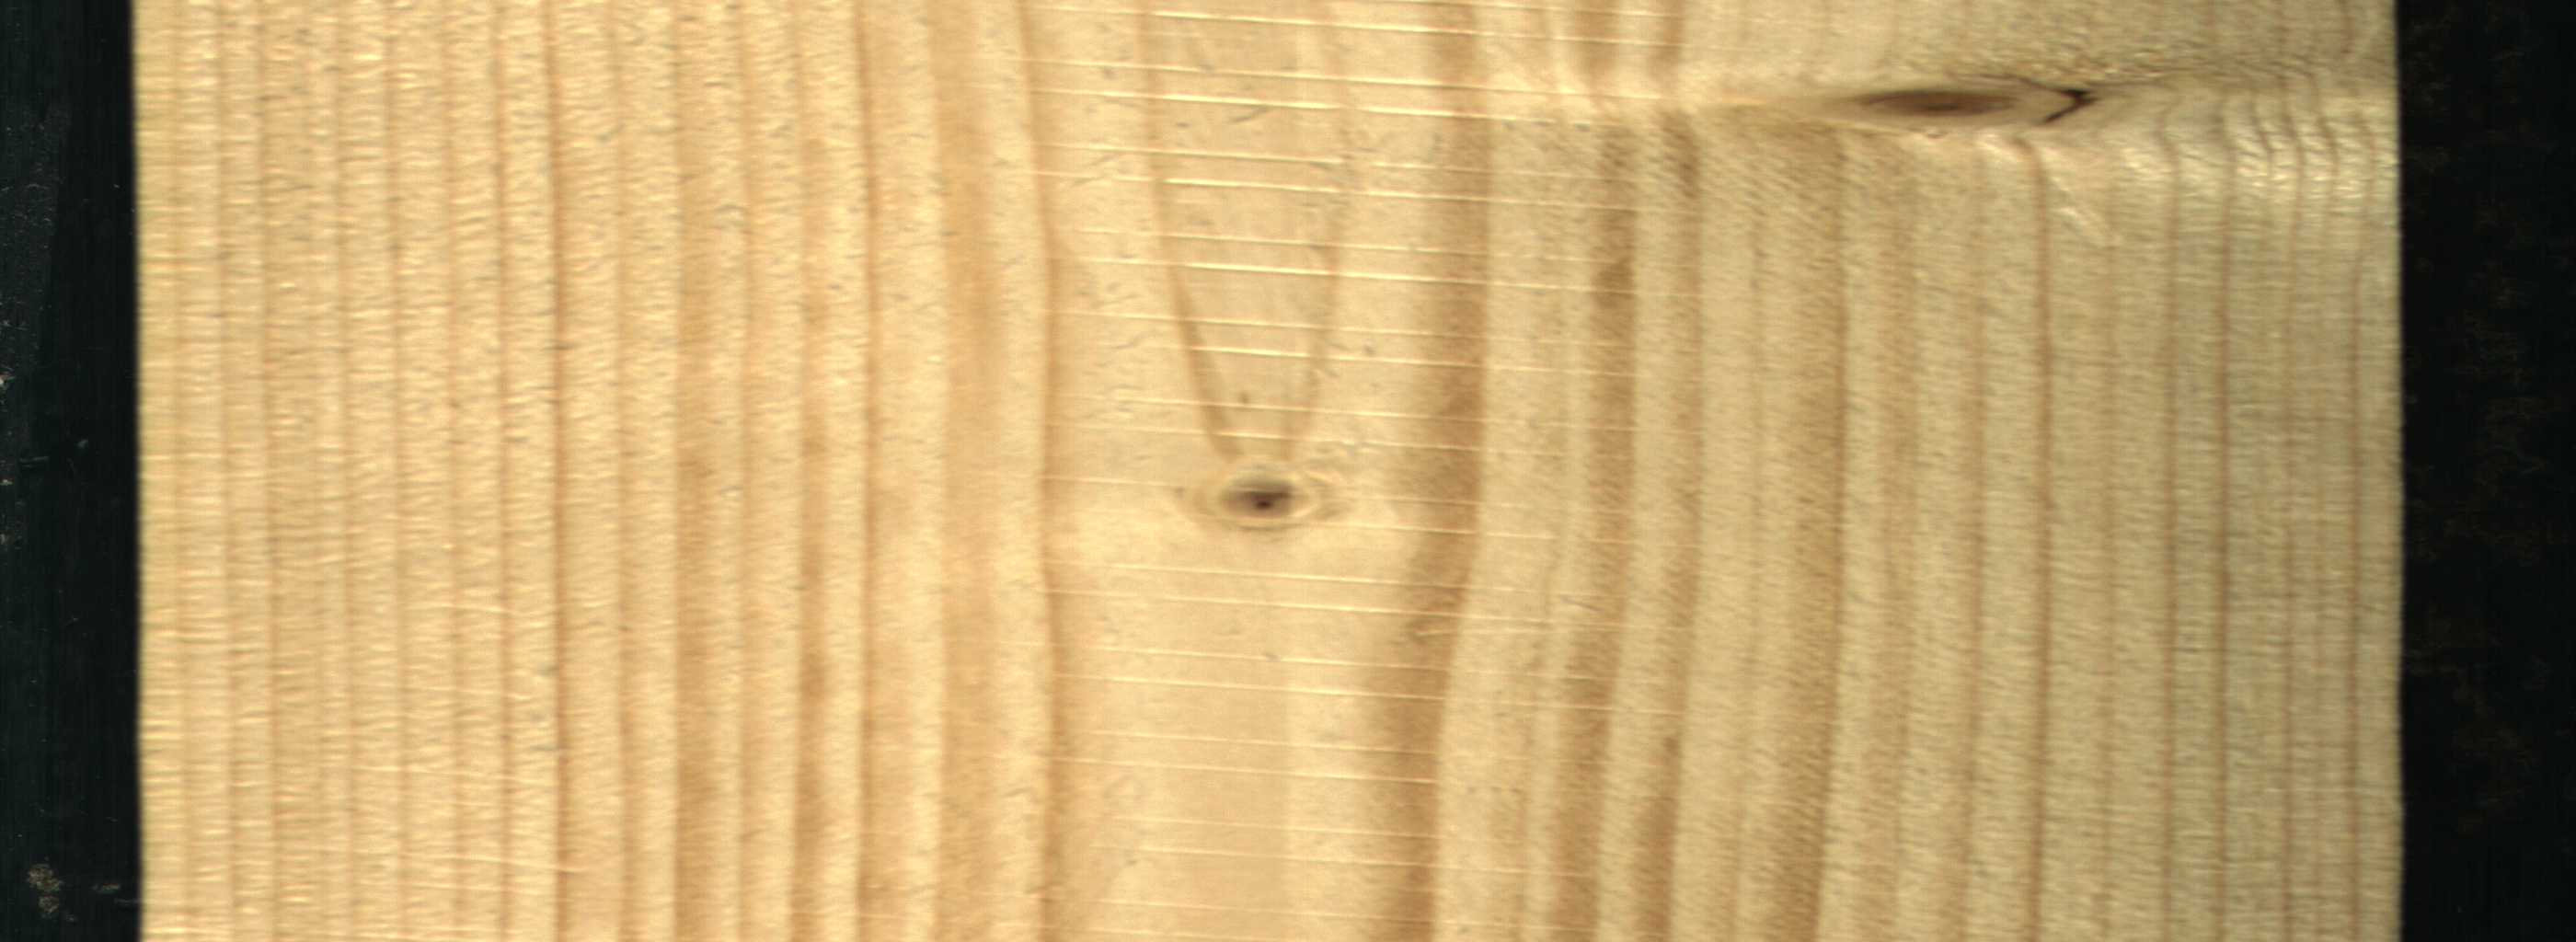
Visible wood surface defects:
Live_Knot
Live_Knot